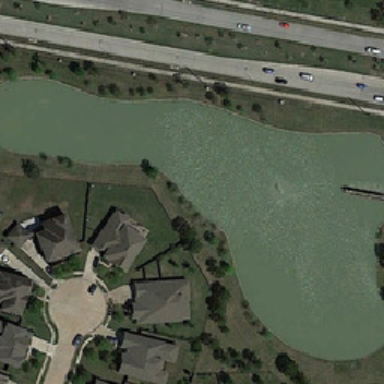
A pale green pond is adjacent to the square and two parallel roads .